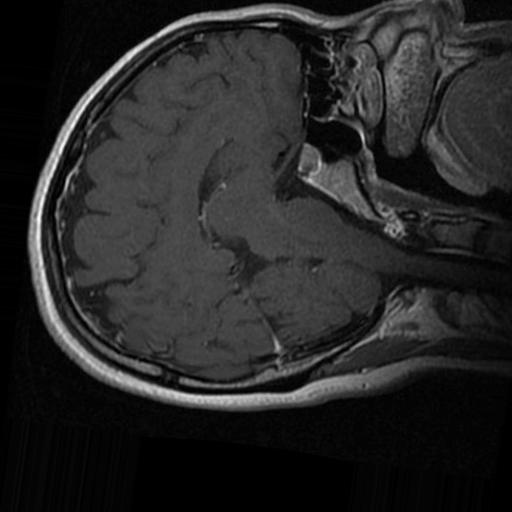
Label: brain_tumor